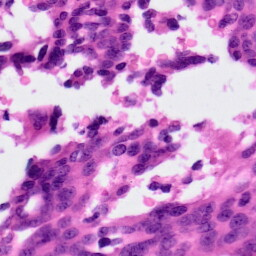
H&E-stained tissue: Ovarian